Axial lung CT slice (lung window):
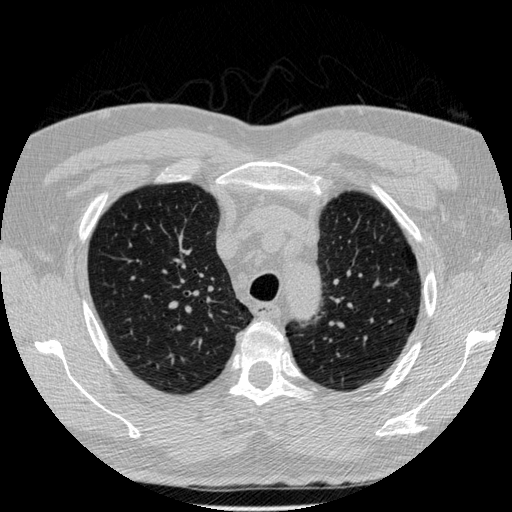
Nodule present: no